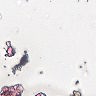
Metastatic tissue present: no